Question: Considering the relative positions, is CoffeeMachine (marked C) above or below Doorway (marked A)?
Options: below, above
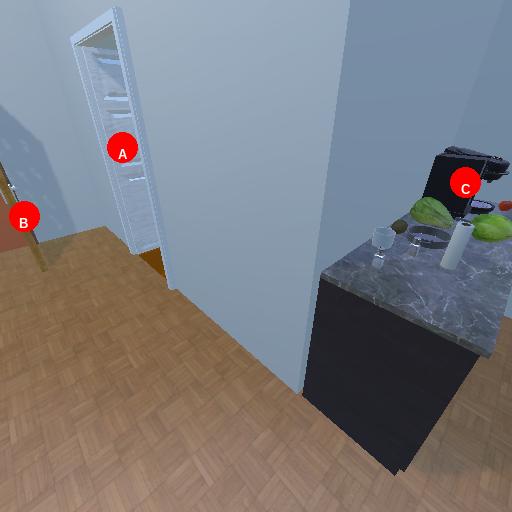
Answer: below